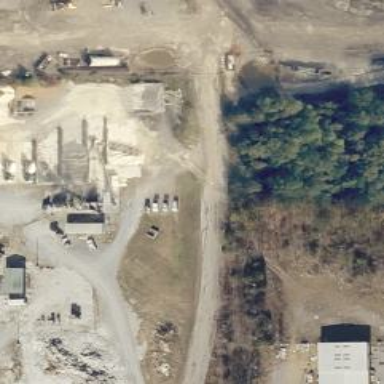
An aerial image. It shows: Industrial area used for concrete manufacturing.